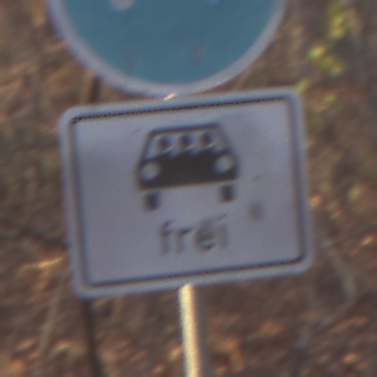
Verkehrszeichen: MehrfachbesetzePersonenkraftwagenFrei
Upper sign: Busssonderstreifen
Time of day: SunriseSunset
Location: Outdoor (Nature)
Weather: Clear
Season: Autumn
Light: Natural